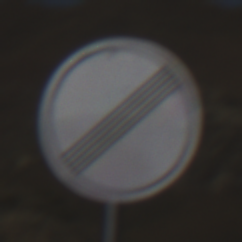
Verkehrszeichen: EndeSaemtlicherBegrenzungen
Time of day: MorningAfternoon
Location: Outdoor (Nature)
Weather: PartlyCloudy
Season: NotSpecified
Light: Natural